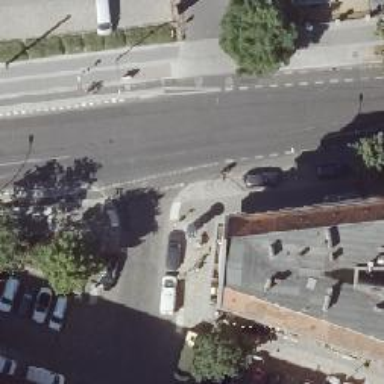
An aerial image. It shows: Unmarked crossing with kerb extensions on both sides of the road.